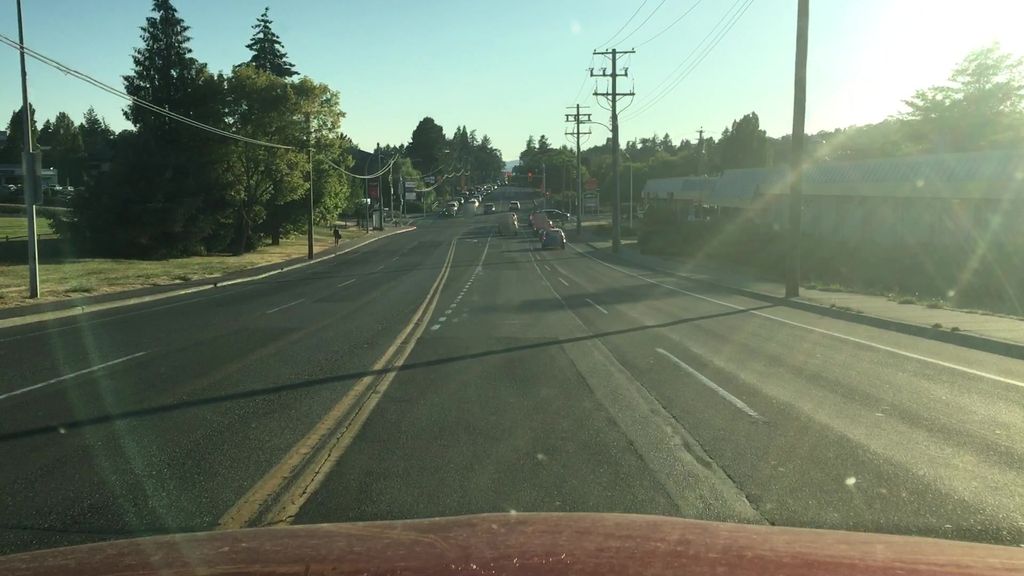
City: victoria